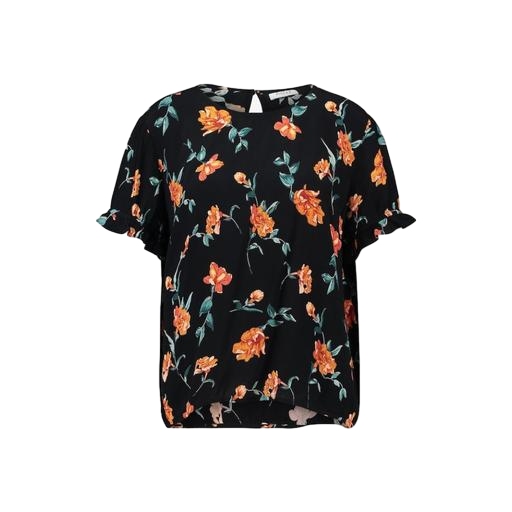
black plus size printed t-shirt only macy, multicolor floral-print t-shirt only macy, black flower-print tee, white background